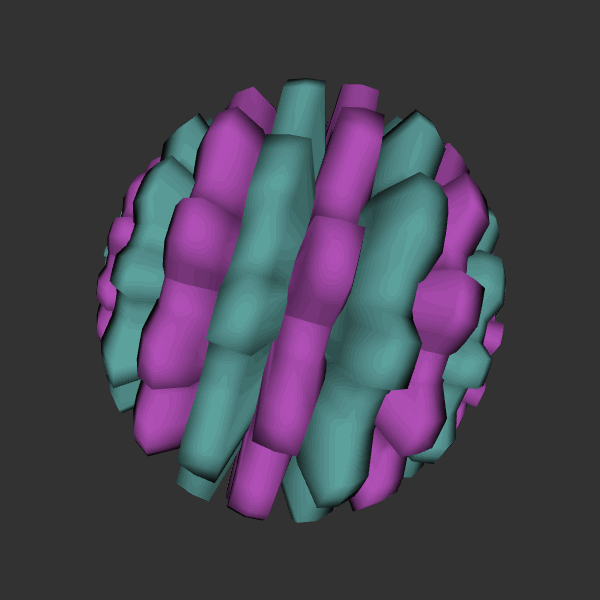
Background: dark